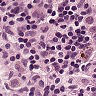
Metastatic tissue present: no